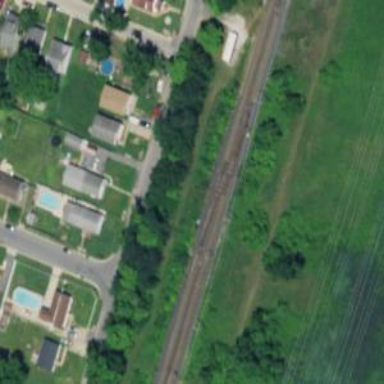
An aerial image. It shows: Light rail electrified with contact line.